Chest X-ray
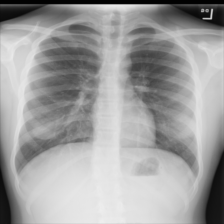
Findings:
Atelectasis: negative
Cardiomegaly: negative
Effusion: negative
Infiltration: negative
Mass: negative
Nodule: negative
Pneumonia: negative
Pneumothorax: negative
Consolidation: negative
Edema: negative
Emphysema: negative
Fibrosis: negative
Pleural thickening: negative
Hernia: negative